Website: home-depot
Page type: payment
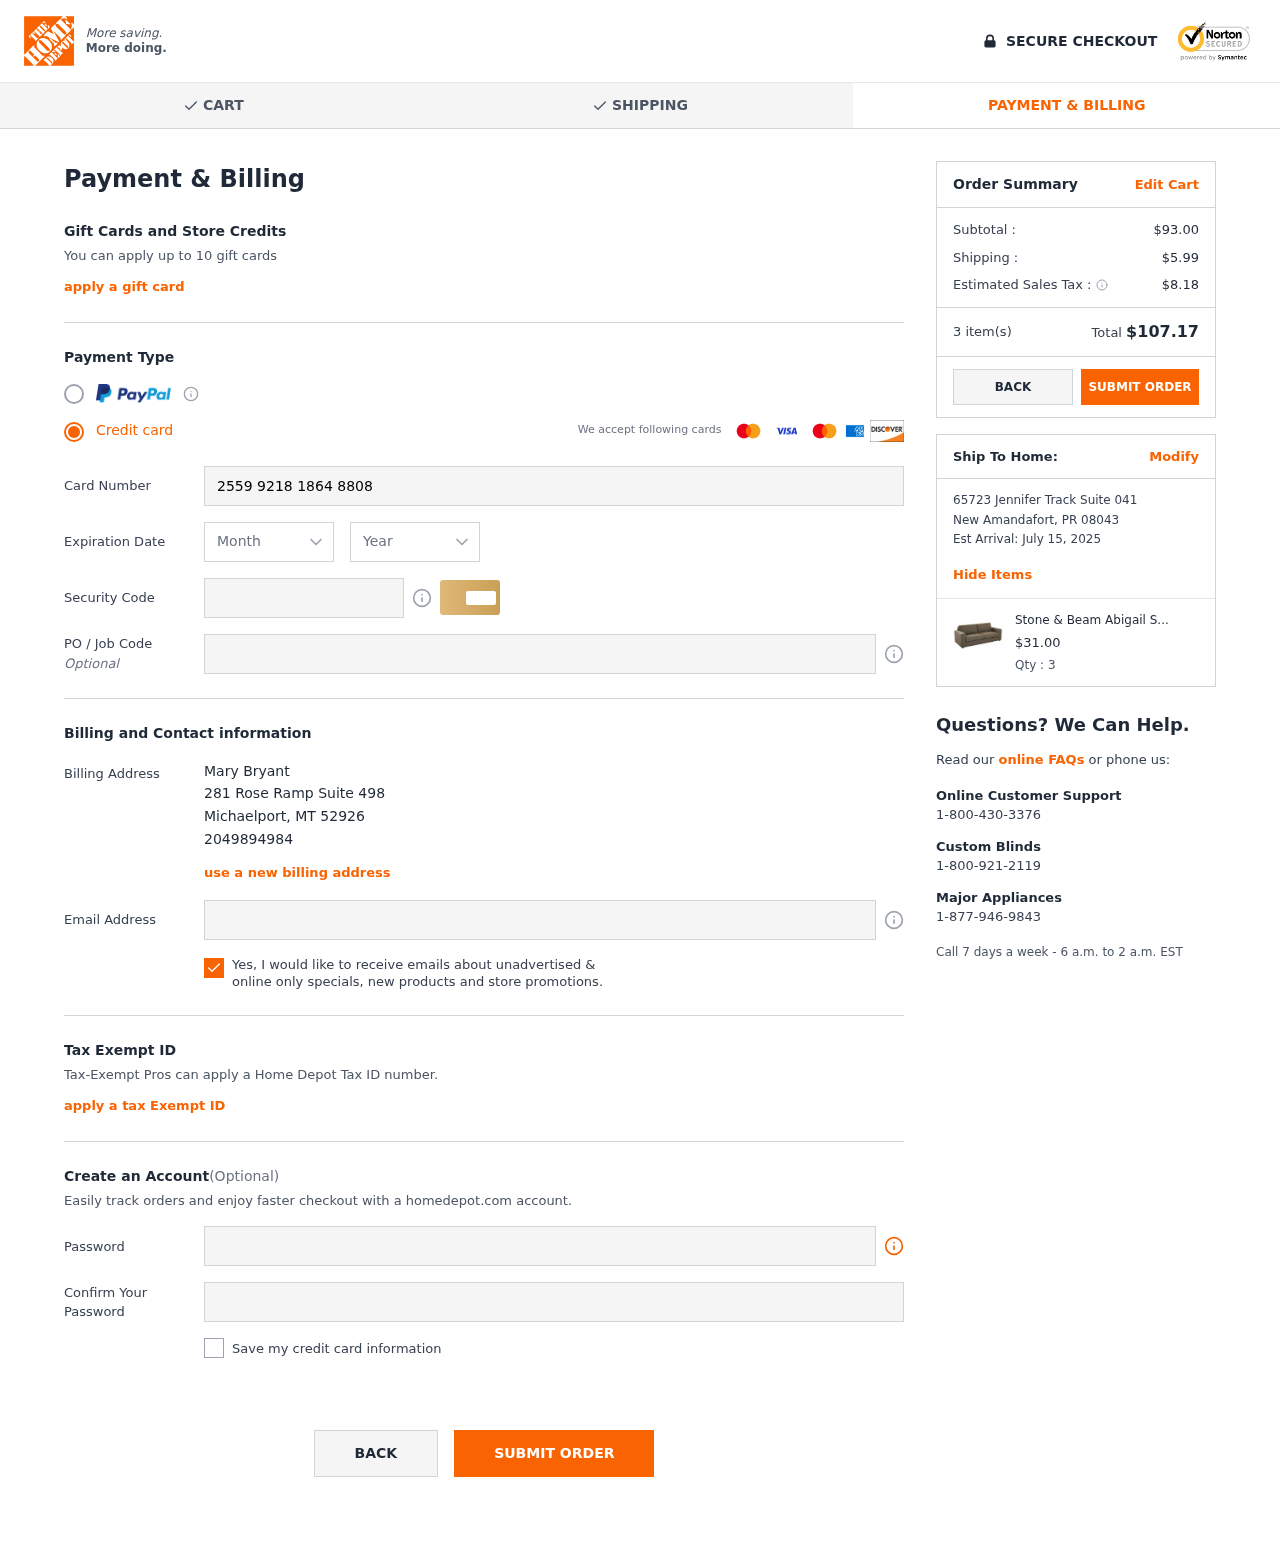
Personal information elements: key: PII_CARD_CVV
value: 235
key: PII_CARD_EXPIRY_MONTH
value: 12
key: PII_CARD_EXPIRY_YEAR
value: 29
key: PII_CARD_NUMBER
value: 2559 9218 1864 8808
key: PII_CITY
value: Michaelport
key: PII_CITY2
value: New Amandafort
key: PII_EMAIL
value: mary.bryant@yahoo.com
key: PII_FULLNAME
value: Mary Bryant
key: PII_PHONE
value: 2049894984
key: PII_POSTCODE
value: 52926
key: PII_POSTCODE2
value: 08043
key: PII_STATE_ABBR
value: MT
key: PII_STATE_ABBR2
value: PR
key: PII_STREET
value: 281 Rose Ramp Suite 498
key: PII_STREET2
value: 65723 Jennifer Track Suite 041
Product elements: key: PRODUCT1_NAME
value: Stone & Beam Abigail Sofa Couch, 86"W, Golden Brown
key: PRODUCT1_PRICE
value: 31
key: PRODUCT1_QUANTITY
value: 3
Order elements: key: ORDER_SUBTOTAL
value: $93.00
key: ORDER_SHIPPING_COST
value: $5.99
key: ORDER_TAX
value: $8.18
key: ORDER_NUM_ITEMS
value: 3 item(s)
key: ORDER_TOTAL
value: $107.17
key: ORDER_DELIVERY_DATE
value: July 15, 2025